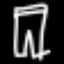
Label: pants